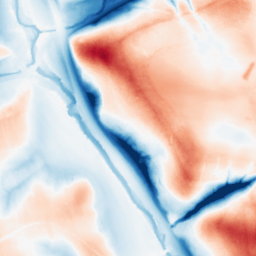
Category: classical
Decomposition family: gaussian_anisotropic
Decomposition parameters: sigma_x: 20
sigma_y: 20
Upsampling method: cubic_mitchell
Upsampling parameters: scale: 4
Upsampling scale: 4